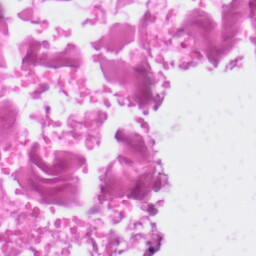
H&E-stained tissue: Skin